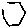
Label: hexagon